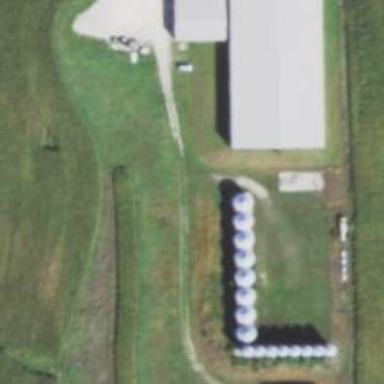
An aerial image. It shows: Silo.